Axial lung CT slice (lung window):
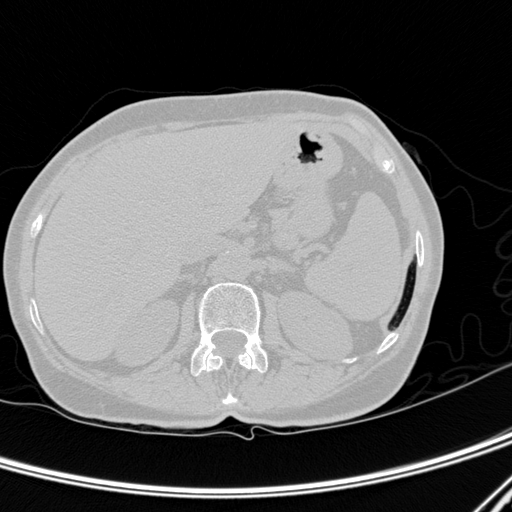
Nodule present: no